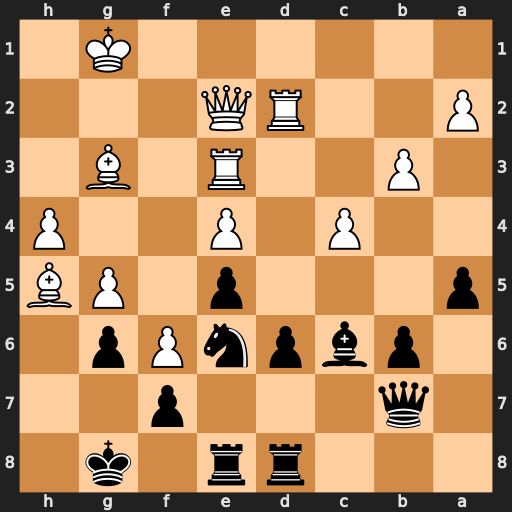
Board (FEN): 3rr1k1/1q3p2/1pbpnPp1/p3p1PB/2P1P2P/1P2R1B1/P2RQ3/6K1
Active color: b
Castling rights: -
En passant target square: -
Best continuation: Nf4 Bxf4 exf4 Bxg6 fxg6